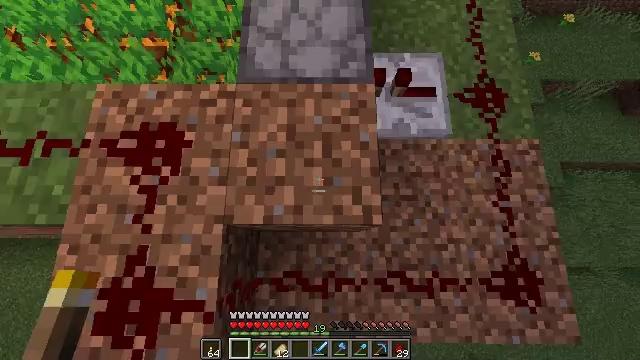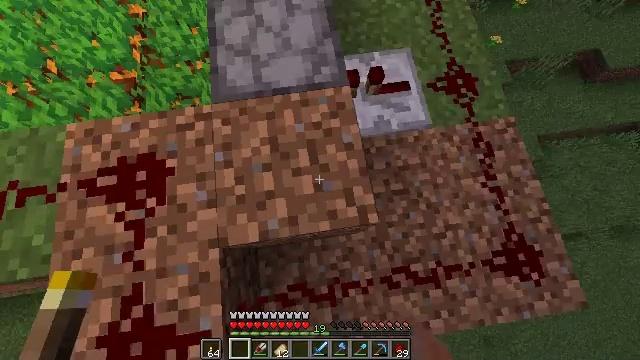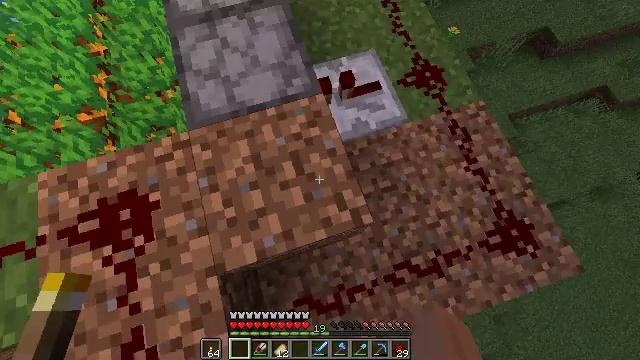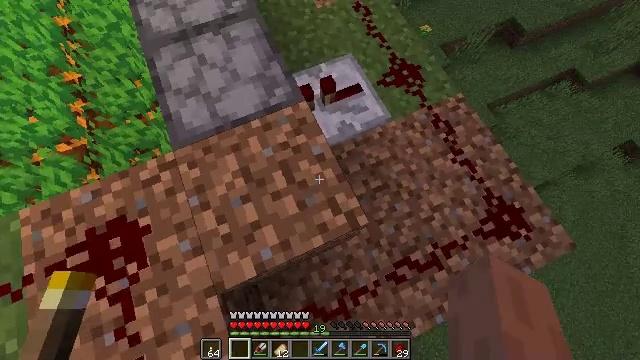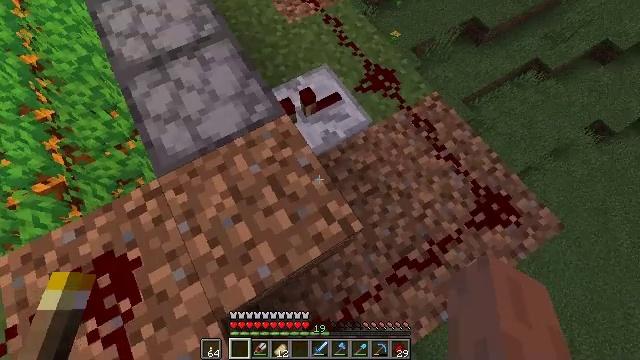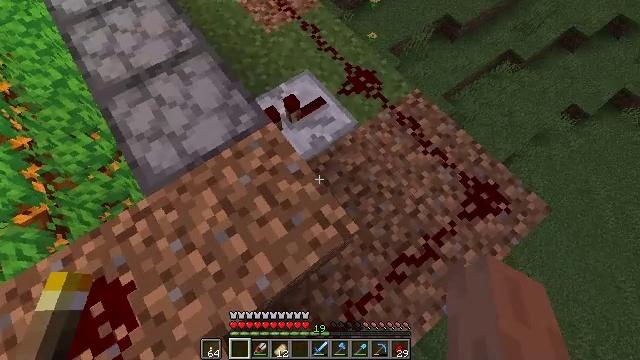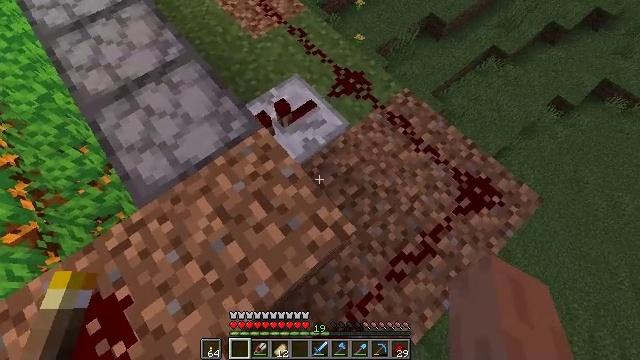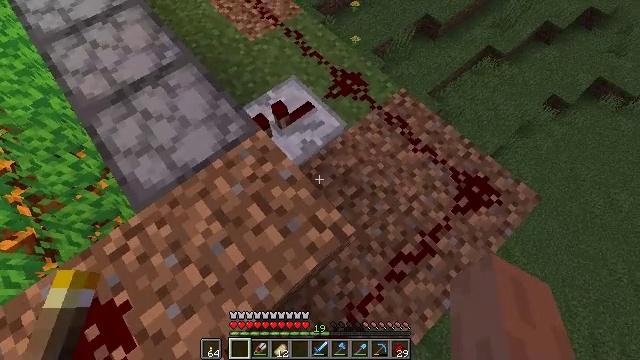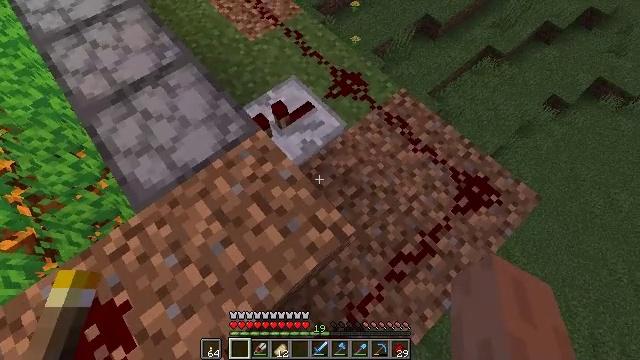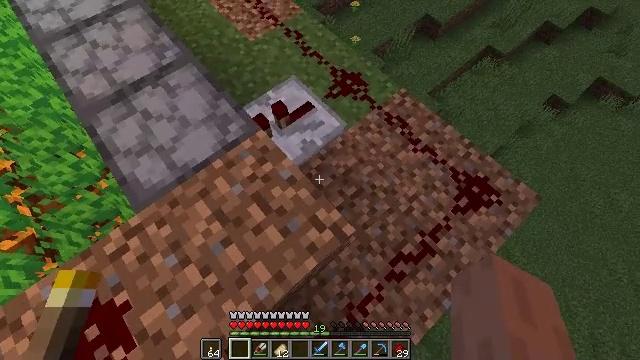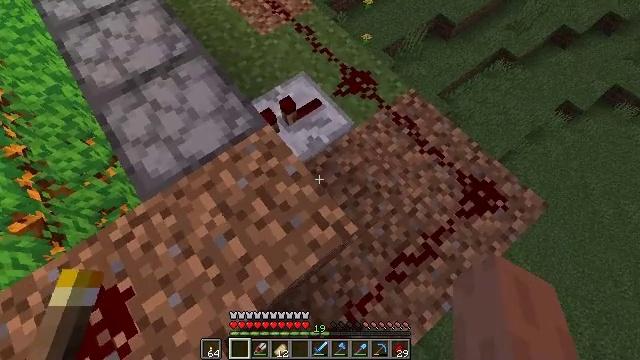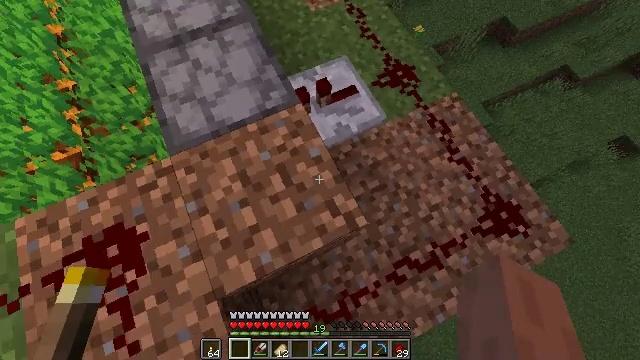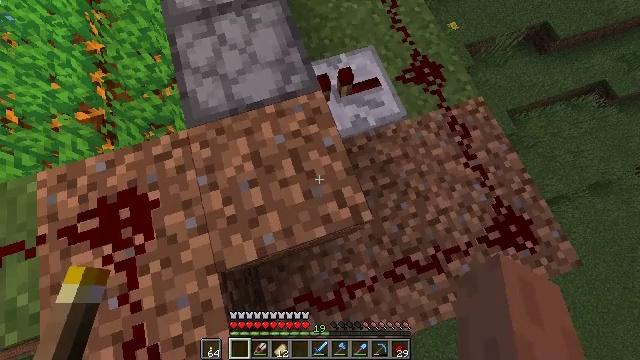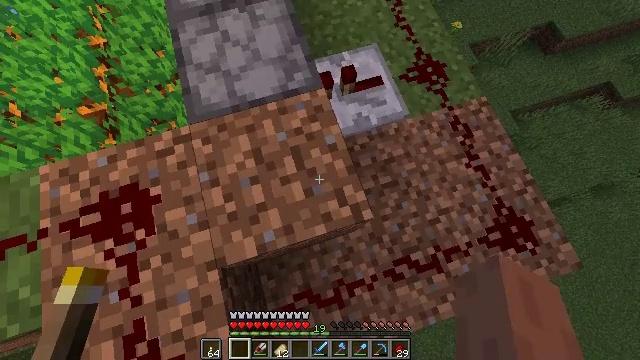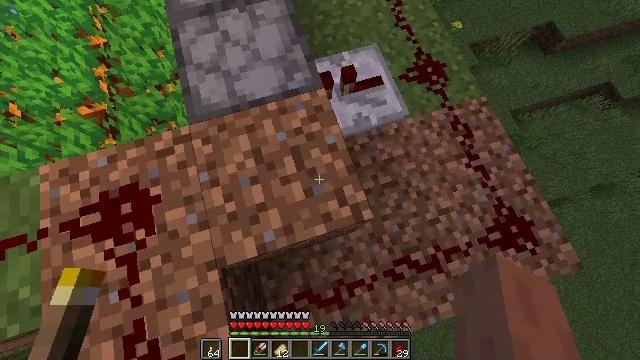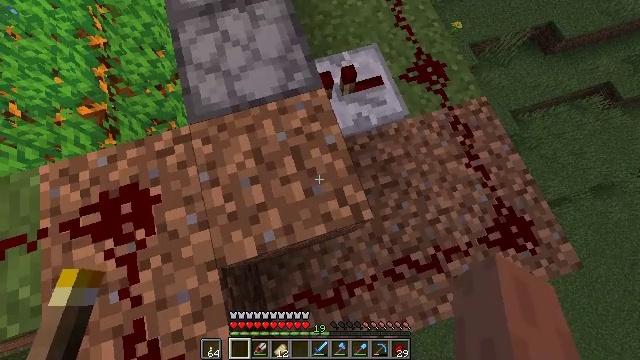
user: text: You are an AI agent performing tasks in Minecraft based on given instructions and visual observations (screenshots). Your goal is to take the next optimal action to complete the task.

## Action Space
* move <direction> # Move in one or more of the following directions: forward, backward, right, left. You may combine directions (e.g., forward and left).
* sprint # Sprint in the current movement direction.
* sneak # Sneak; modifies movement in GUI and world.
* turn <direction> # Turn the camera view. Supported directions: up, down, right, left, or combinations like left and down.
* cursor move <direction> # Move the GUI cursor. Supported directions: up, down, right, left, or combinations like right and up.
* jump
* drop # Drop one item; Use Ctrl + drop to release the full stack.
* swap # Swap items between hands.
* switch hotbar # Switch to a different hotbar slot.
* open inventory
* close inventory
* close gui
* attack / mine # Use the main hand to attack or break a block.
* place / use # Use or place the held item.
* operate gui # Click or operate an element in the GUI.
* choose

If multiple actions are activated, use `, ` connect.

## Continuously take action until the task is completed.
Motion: motion action
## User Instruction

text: Interact with a furnace to make glass.
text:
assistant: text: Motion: turn right and up
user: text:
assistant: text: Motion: turn right and up
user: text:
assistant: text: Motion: turn right and up
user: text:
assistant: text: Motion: turn right and up
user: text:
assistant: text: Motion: turn right and up
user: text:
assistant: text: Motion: turn right
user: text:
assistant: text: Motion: no_op
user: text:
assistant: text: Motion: no_op
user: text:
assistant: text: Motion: no_op
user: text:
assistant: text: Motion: turn left
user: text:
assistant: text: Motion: turn left and down
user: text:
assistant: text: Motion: turn left and down
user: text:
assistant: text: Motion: no_op
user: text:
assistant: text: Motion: no_op
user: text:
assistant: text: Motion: no_op
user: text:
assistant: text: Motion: no_op
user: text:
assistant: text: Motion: no_op
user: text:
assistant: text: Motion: no_op
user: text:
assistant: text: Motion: no_op
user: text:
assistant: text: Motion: no_op
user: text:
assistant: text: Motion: no_op
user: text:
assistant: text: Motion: no_op
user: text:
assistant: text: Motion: turn right
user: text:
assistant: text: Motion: turn right
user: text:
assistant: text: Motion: turn right
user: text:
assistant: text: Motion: turn right and up
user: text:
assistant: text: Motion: no_op
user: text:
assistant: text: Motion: no_op
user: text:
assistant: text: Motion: no_op
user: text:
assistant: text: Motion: no_op